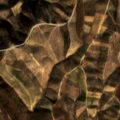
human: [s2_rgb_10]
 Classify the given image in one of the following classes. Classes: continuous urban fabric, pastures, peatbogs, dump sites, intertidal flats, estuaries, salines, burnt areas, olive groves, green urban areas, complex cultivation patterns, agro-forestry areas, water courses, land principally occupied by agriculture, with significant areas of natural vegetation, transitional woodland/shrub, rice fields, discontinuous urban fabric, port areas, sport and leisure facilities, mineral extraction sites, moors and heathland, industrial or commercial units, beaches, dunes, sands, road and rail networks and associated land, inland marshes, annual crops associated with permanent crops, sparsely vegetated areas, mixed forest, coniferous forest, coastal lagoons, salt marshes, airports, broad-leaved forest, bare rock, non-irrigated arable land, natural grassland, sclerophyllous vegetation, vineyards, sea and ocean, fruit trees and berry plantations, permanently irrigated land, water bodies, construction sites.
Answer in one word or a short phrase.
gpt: broad-leaved forest, transitional woodland/shrub